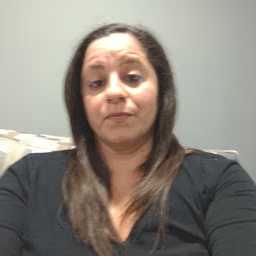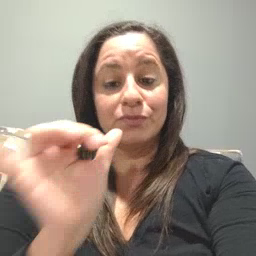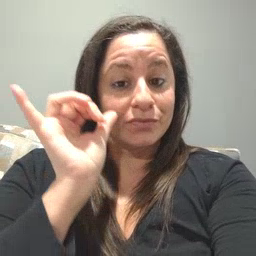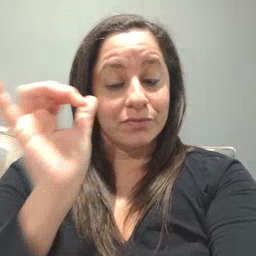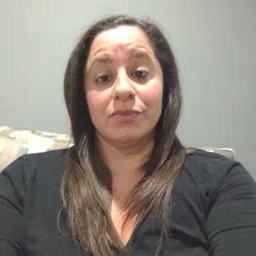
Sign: yesterday